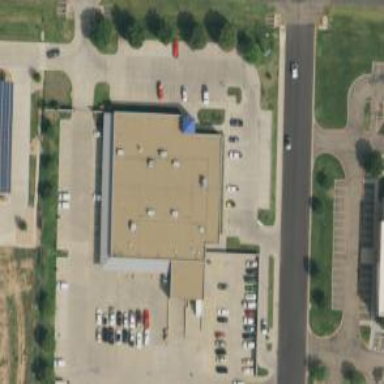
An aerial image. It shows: Building serving as post office.